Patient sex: M
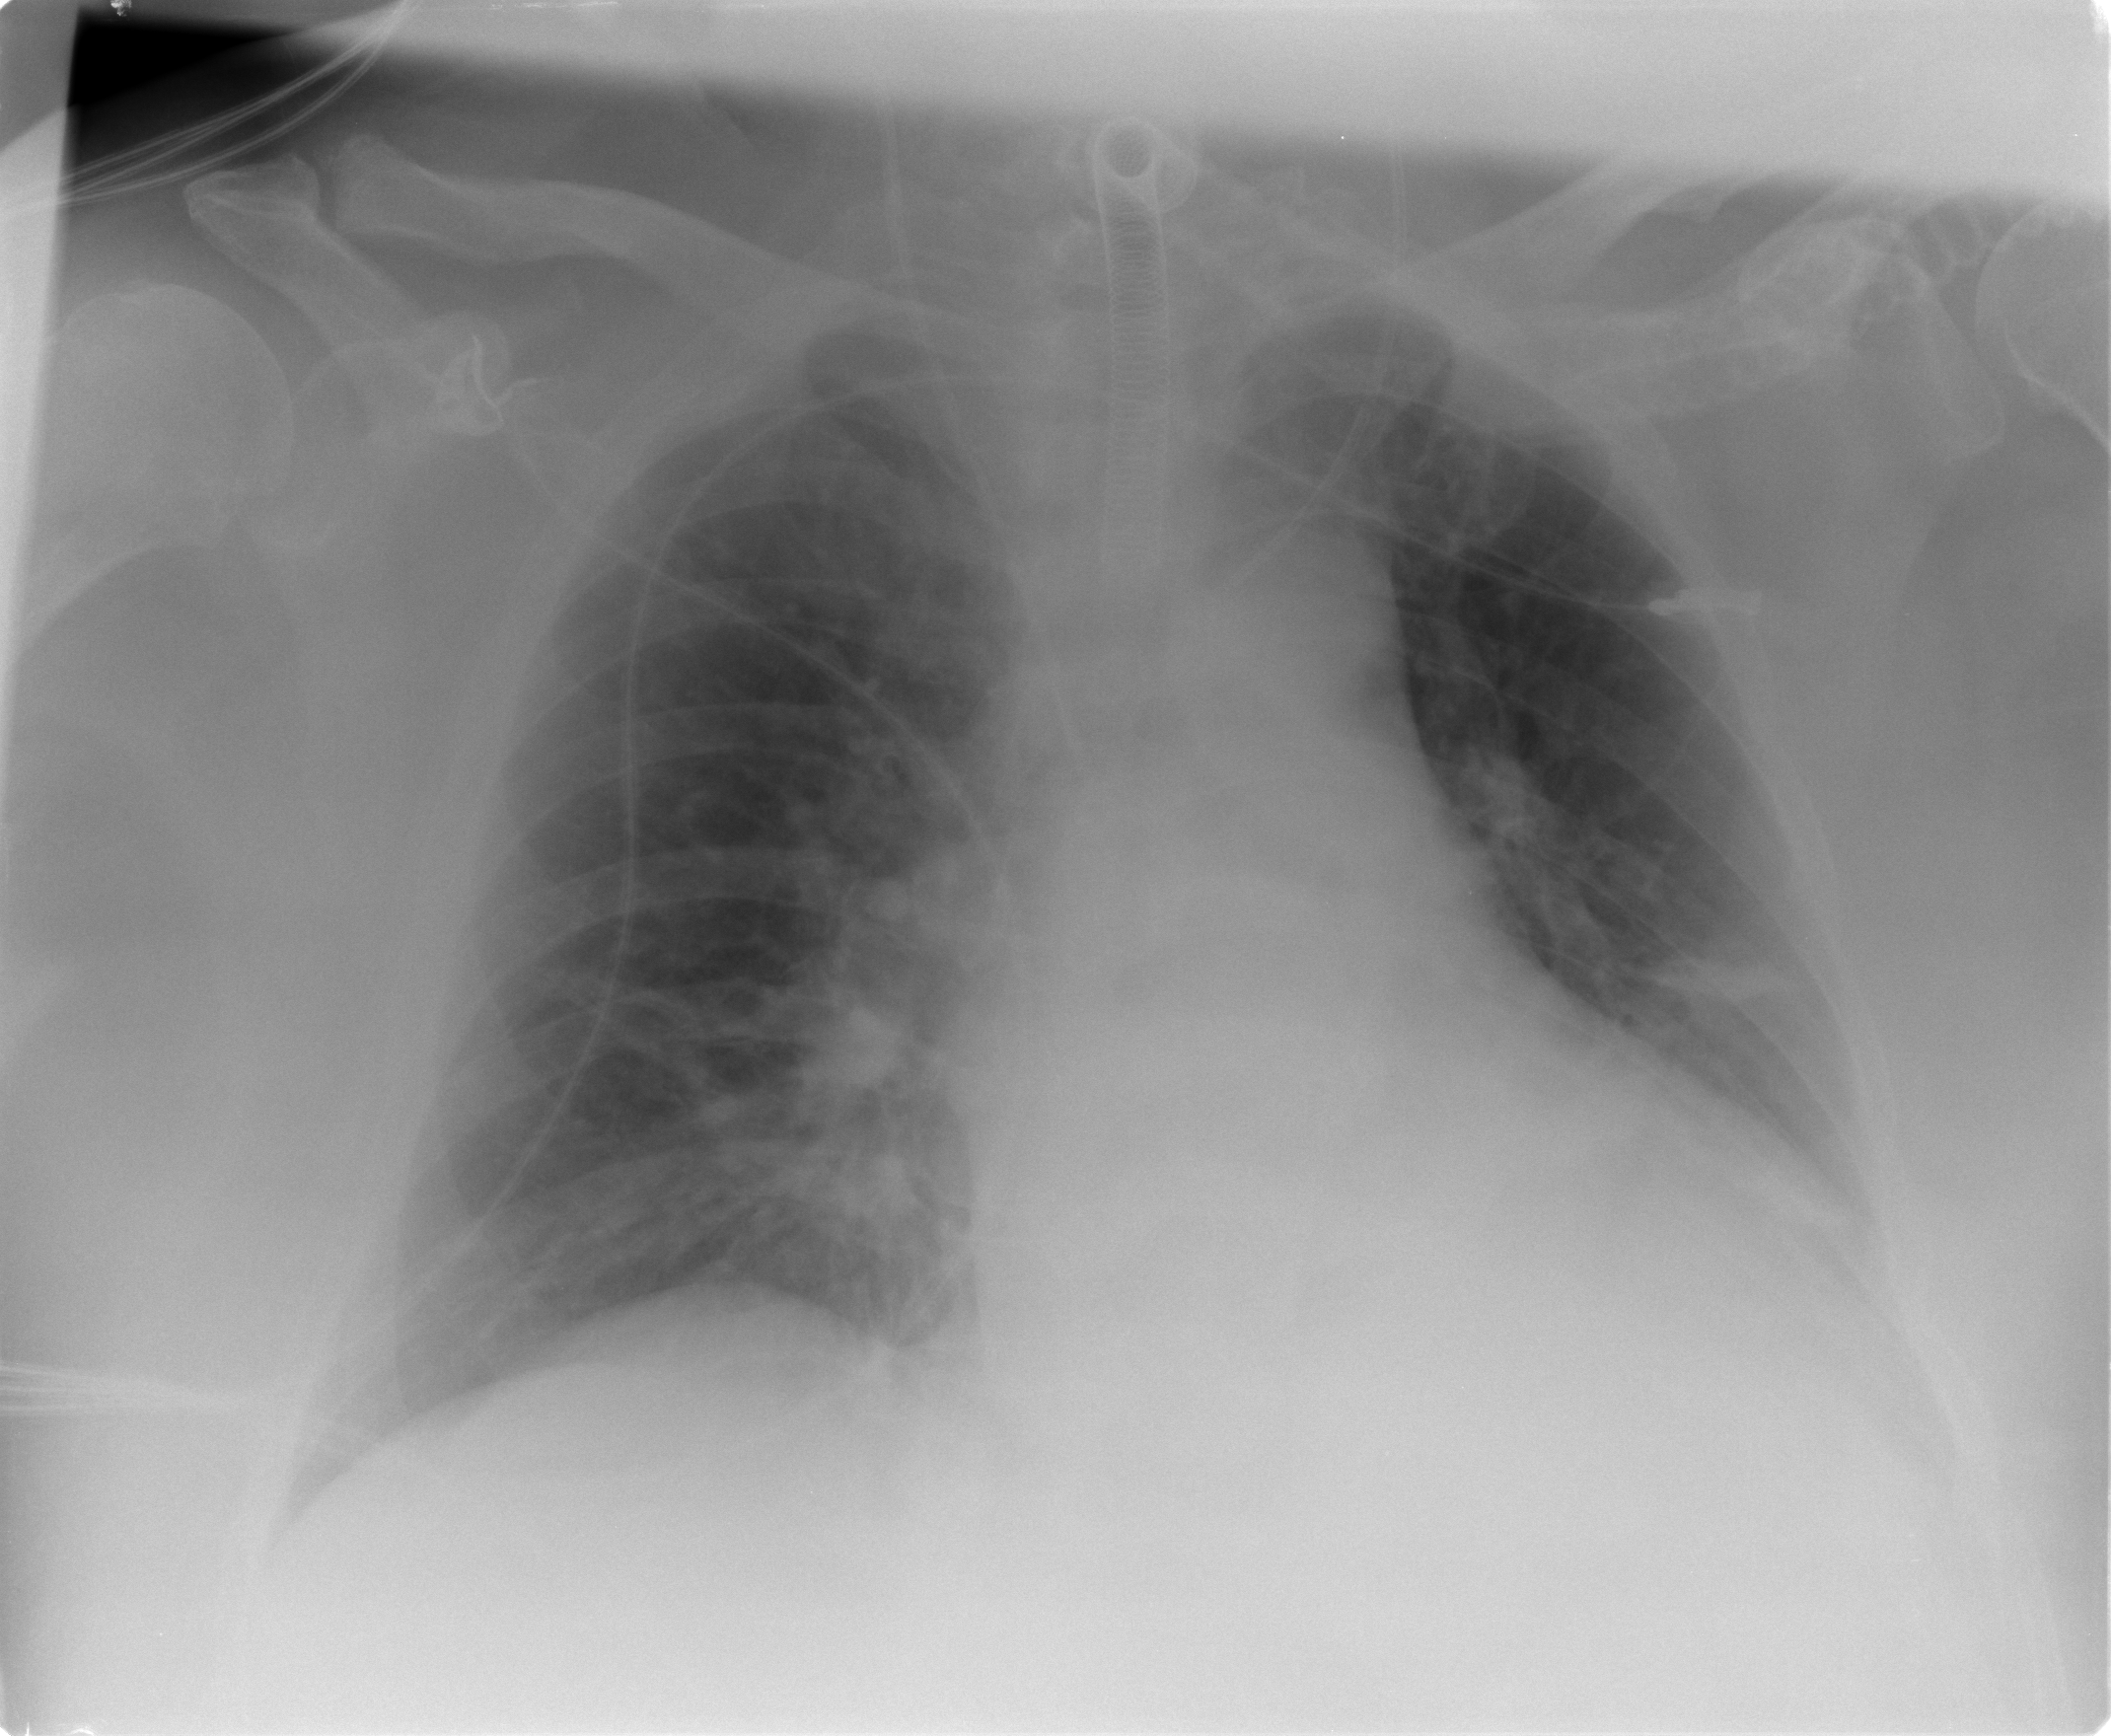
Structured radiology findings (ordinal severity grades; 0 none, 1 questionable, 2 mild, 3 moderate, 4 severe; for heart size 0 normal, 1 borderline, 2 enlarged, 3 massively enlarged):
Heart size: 2
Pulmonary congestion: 2
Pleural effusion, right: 0
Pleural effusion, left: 2
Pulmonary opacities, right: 0
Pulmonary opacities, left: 0
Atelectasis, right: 2
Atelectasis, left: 2